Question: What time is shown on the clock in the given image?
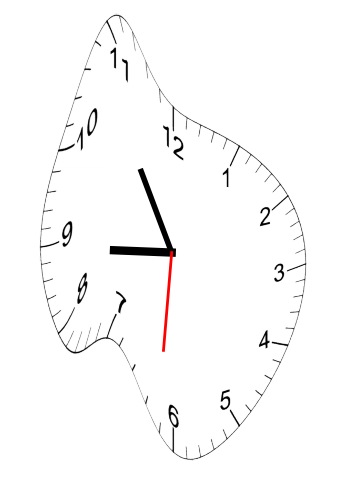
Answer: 08:54:31